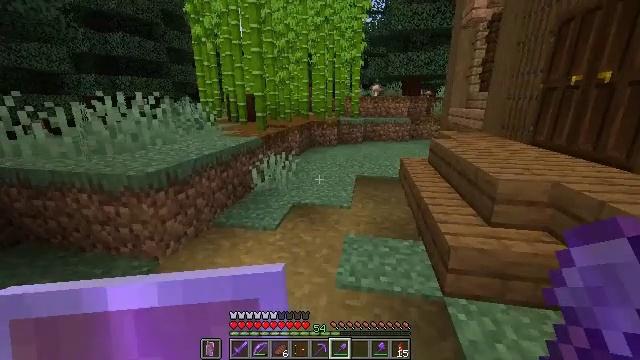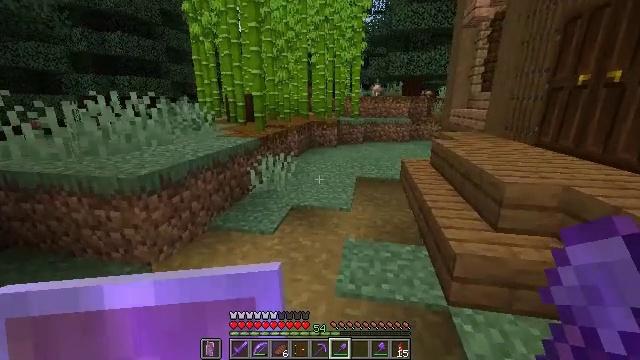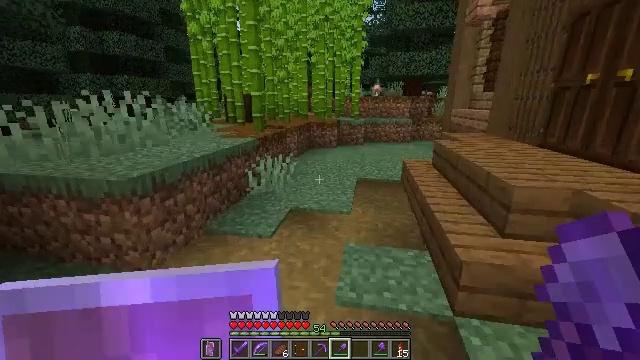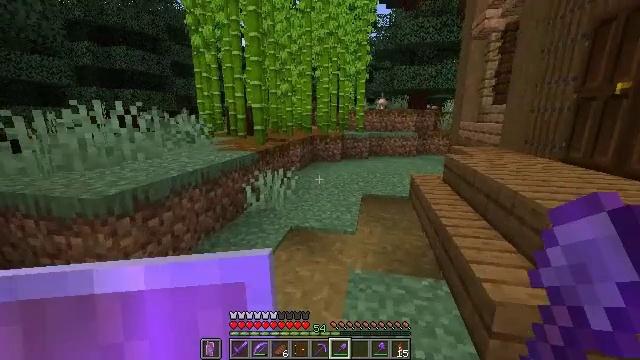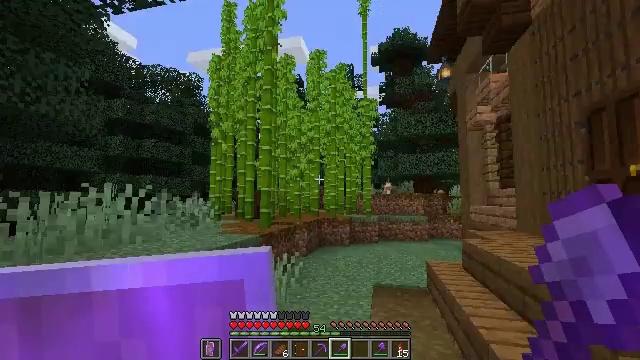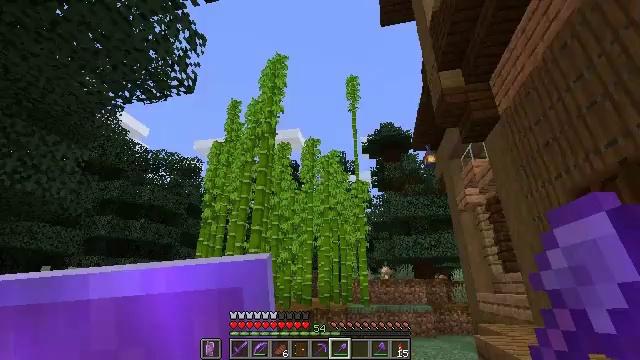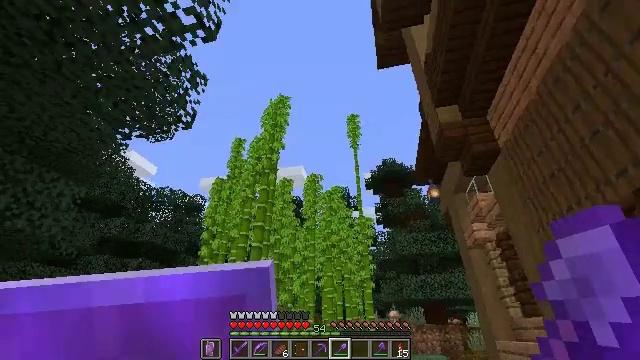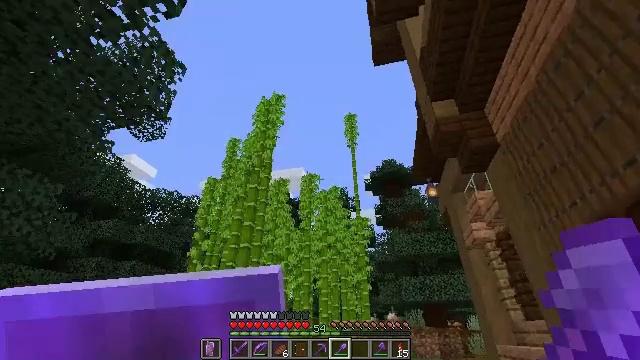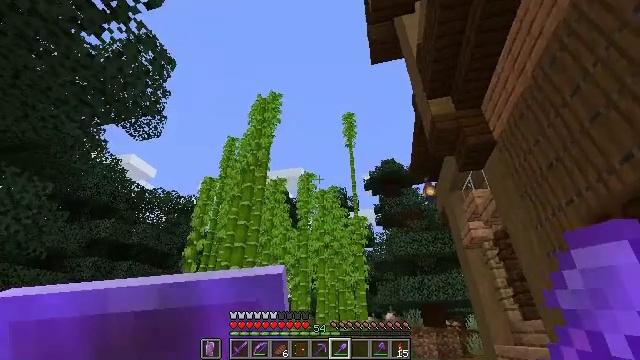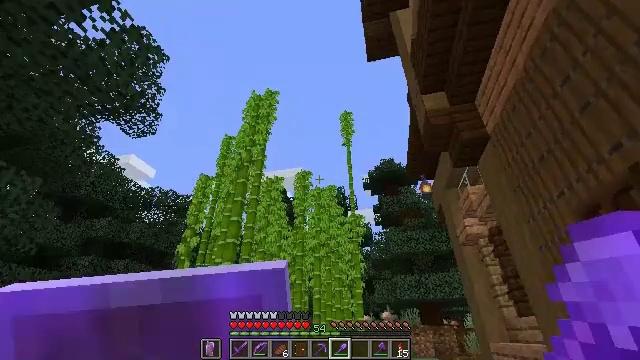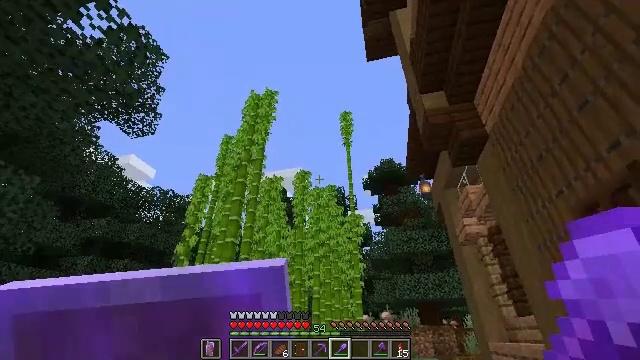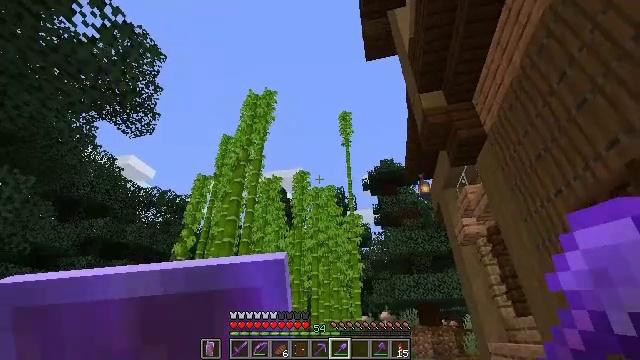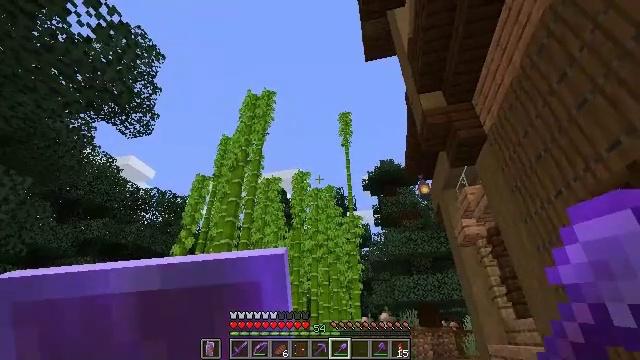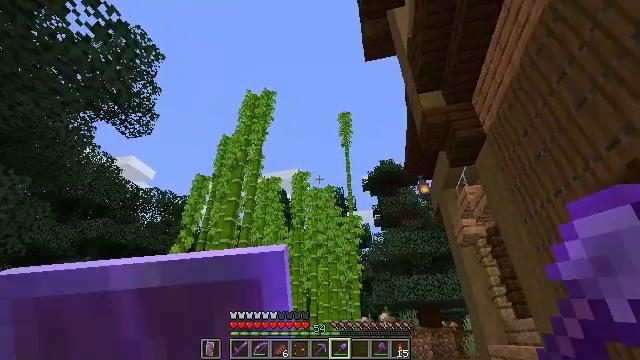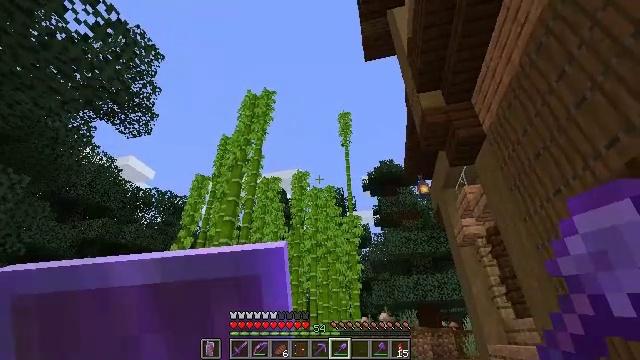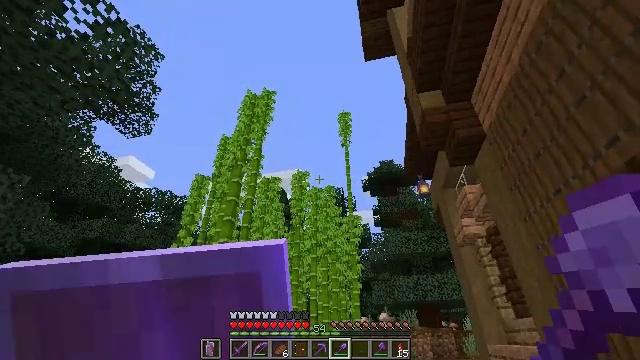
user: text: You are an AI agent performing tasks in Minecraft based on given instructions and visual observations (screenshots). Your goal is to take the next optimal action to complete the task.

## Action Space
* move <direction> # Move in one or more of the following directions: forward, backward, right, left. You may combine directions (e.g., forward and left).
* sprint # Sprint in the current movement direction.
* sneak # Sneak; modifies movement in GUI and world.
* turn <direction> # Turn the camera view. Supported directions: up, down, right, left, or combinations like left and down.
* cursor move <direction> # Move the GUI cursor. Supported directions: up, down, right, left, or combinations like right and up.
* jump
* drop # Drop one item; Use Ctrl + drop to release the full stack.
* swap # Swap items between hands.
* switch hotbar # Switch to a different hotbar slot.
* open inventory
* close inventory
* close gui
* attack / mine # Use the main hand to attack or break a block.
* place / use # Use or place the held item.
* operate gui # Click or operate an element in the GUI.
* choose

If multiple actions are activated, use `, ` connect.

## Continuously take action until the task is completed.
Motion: motion action
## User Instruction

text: Break the spruce log from the tree.
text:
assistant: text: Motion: move forward
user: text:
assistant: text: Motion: move forward
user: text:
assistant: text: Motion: move forward, turn up
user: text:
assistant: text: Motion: move forward and move right, turn left and up
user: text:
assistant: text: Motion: move forward and move right, turn right and up
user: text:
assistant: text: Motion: move forward and move right, turn left and up
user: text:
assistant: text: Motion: move forward and move right
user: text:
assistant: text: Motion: move right
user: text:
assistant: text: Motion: no_op
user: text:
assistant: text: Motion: no_op
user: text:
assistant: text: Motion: no_op
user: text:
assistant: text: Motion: no_op
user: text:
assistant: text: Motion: no_op
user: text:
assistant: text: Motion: no_op
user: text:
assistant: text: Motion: no_op
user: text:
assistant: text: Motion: no_op
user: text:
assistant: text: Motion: no_op
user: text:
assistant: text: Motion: no_op
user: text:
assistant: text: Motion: no_op
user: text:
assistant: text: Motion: no_op
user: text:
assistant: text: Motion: no_op
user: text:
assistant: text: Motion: no_op
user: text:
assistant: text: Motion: turn down
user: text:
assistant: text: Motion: turn right and down
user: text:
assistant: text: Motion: turn down
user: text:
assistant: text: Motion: turn down
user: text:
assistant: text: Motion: move forward, turn down
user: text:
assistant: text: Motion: move forward
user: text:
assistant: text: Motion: move forward
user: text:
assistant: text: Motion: move forward, turn down